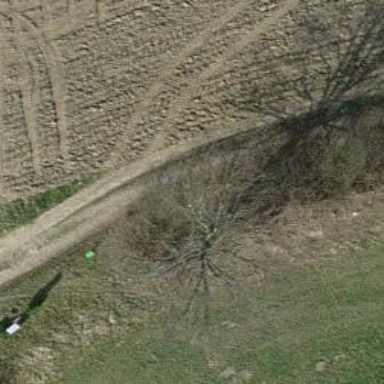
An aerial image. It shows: Single tag "natural: tree."